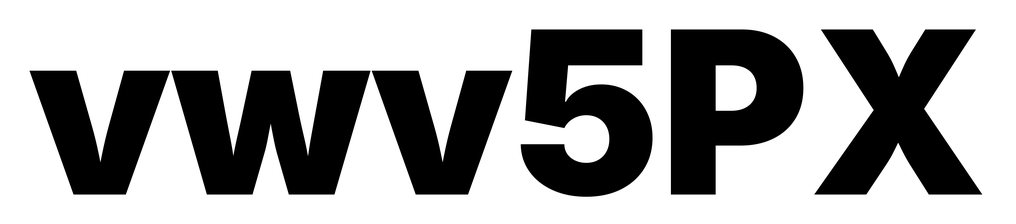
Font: Inter_Black